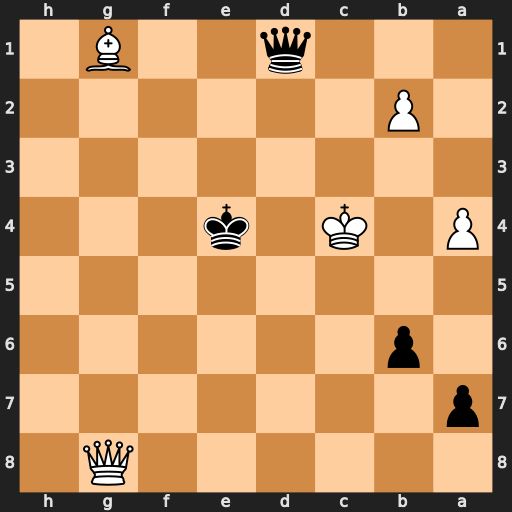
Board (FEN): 6Q1/p7/1p6/8/P1K1k3/8/1P6/3q2B1
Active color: b
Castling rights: -
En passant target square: -
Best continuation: Qd3+ Kb4 a5#